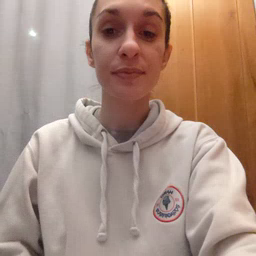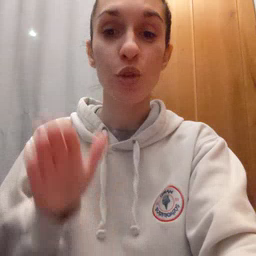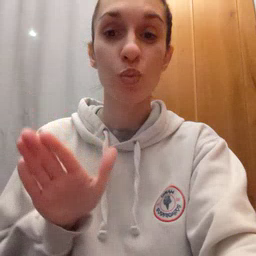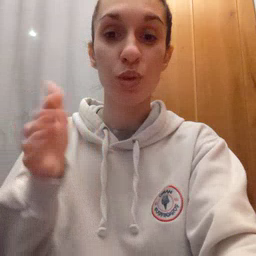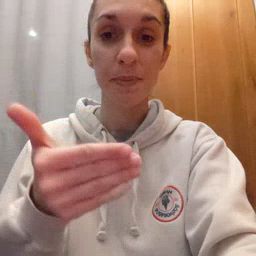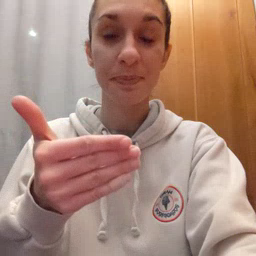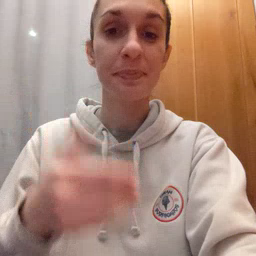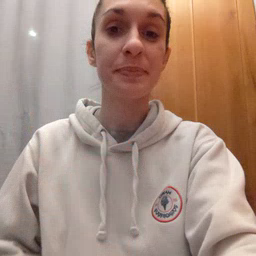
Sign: room